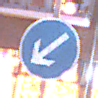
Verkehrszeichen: VorgeschriebeneVorbeifahrtLinks
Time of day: Night
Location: Outdoor (Urban)
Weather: PartlyCloudy
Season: NotSpecified
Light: Artificial